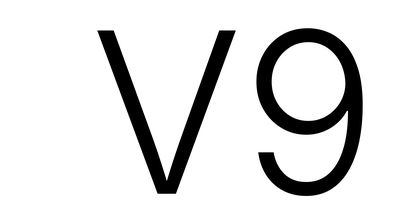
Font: Inter_Light